Question: i want to create multiple XML file by using php. i used following code which is working fine for single XML file generation but when i try to same code in loop for generation multiple XML file with different name its throw an error but file is save in destination driver can anyone help me to solve this issue
'''
$fileName = date('YmdHis').rand('0000','999999')."output.xml";
'''
working fine for single calling
'''
xmlGenerater($pimcoArr ,$fileName);
'''
error throw when i call it in loop
'''
for($=0;$i<2;$i++){
xmlGenerater($pimcoArr ,$fileName);
}
'''
error message screen

XML file genartion method
'''
function xmlGenerater($data ,$fileName){
if(!empty($data)){
$writer = new XMLWriter();
//lets store our XML into the memory so we can output it later
$writer->openMemory();
//lets also set the indent so its a very clean and formatted XML
$writer->setIndent(true);
//now we need to define our Indent string,which is basically how many blank spaces we want to have for the indent
$writer->setIndentString(" ");
//Lets start our document,setting the version of the XML and also the encoding we gonna use
//XMLWriter->startDocument($string version, $string encoding);
$writer->startDocument("1.0", "UTF-8");
//lets start our main element,lets call it "ersvpresponse"
$writer->startElement('ersvpresponse');
$loop = 1;
foreach($data as $dataRow){
$pimco_id = $dataRow['pimco_id'];
$event_id = $dataRow['event_id'];
$contact_id = $dataRow['contact_id'];
$status = $dataRow['status'];
$writer->startElement("contact");
if($loop==1){
$dateTime = date('Y-m-d');
$writer->writeAttribute("updated",$dateTime);
}
//now we create pimcoeventid node
$writer->startElement("pimcoeventid");
$writer->text("$pimco_id");
$writer->endElement();
//now we create pimcocontactid node
$writer->startElement("pimcocontactid");
$writer->text("$contact_id");
$writer->endElement();
//now we create pimcocontactid node
$writer->startElement("ersvpstatus");
$writer->text("$status");
$writer->endElement();
$writer->endElement();
$loop++;
}
//Now lets close our main element
$writer->endElement();
//close our document
$writer->endDocument();
/*Lets output what we have so far,first we need to set a header so we can display the XML in the
browser,otherwise you will need to look at the source output. */
header('Content-type: text/xml');
//lets then echo our XML;
//echo $writer->outputMemory();
/* that is enough to display our dynamic XML in the browser,now if you wanna create a XML file we need to do this */
$filename = "exportFiles/$fileName";
//lets output the memory to our file variable,and we gonna put that variable inside the file we gonna create
$file = $writer->outputMemory();
//lets create our file
file_put_contents($filename,$file);
}
}
'''
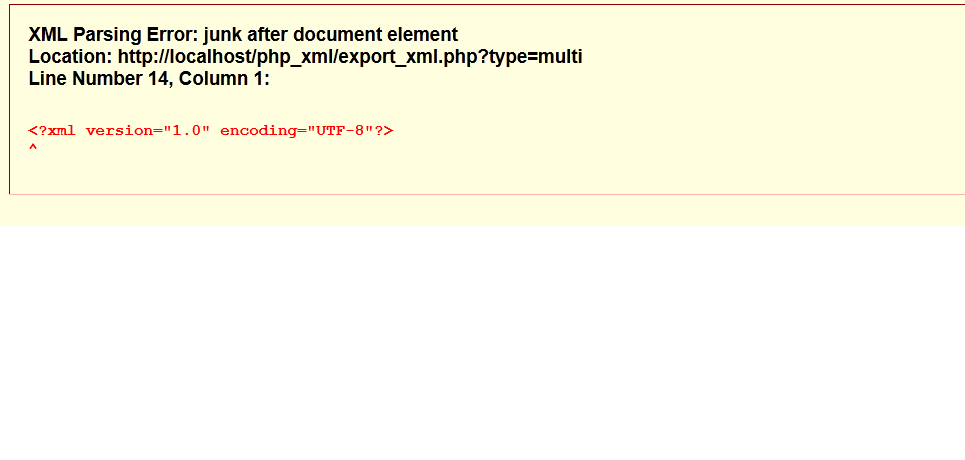
Answer: You are putting the documents in separate files on the server but you send them to the client as one single repsonse document, hence the
'''
Line Number 14
<?xml ...
'''
and that doesn't work, you can't just concatenate xml documents and expect the client-side parser to accept that.
But you could e.g. zip those files and send the archive.